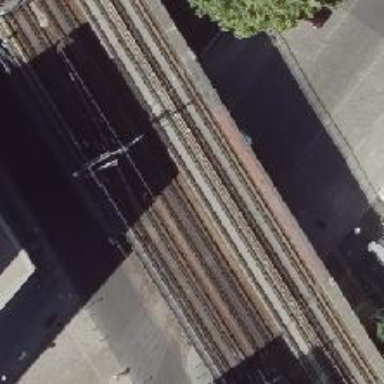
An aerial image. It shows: Railway signal.